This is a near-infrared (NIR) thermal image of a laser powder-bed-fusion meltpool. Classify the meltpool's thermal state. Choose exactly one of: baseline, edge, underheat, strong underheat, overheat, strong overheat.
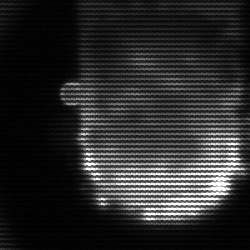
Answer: baseline